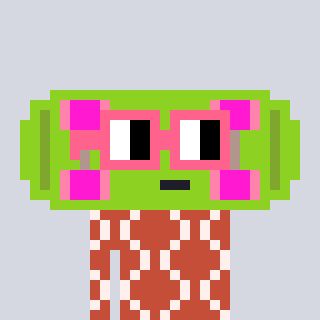
a pixel art character with square pink glasses, a skateboard-shaped head and a rust-colored body on a cool background